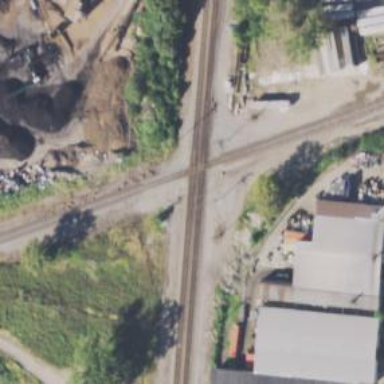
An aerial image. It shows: Railway junction.